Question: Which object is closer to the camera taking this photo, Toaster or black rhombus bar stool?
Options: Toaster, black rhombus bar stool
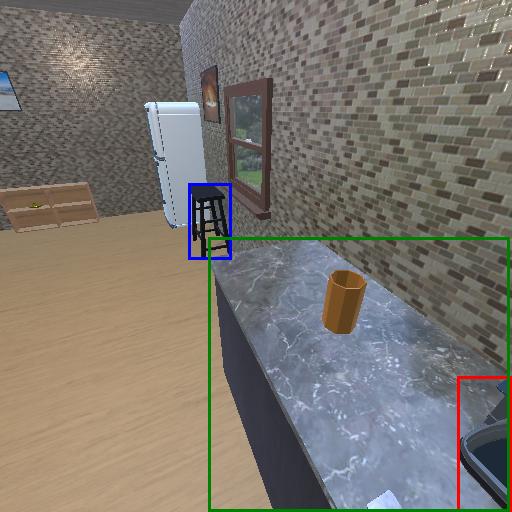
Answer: Toaster